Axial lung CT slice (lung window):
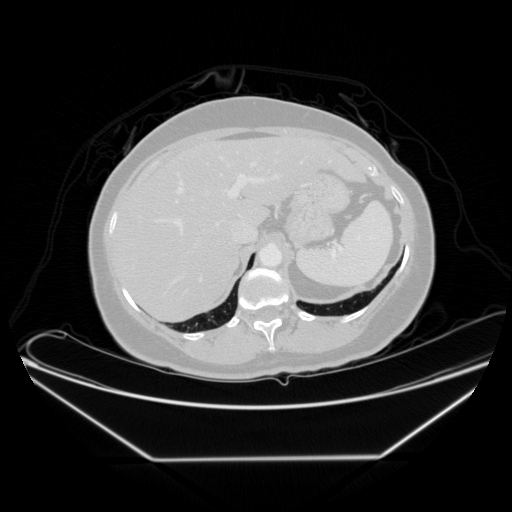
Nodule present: no